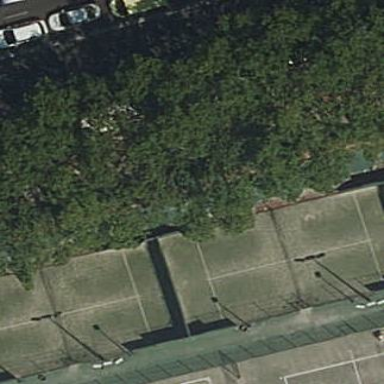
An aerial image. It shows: Paddle tennis court on leisure land pitch.